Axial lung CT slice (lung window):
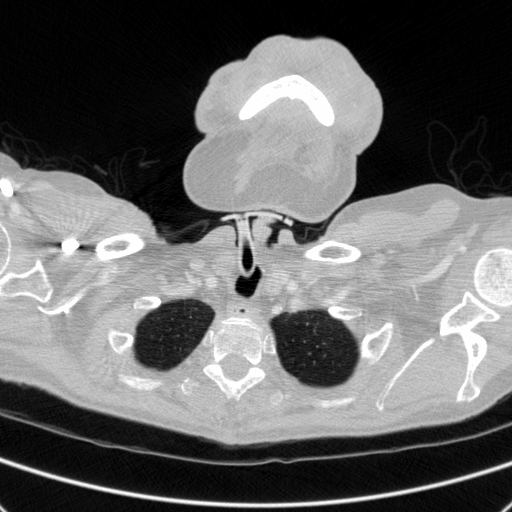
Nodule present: no